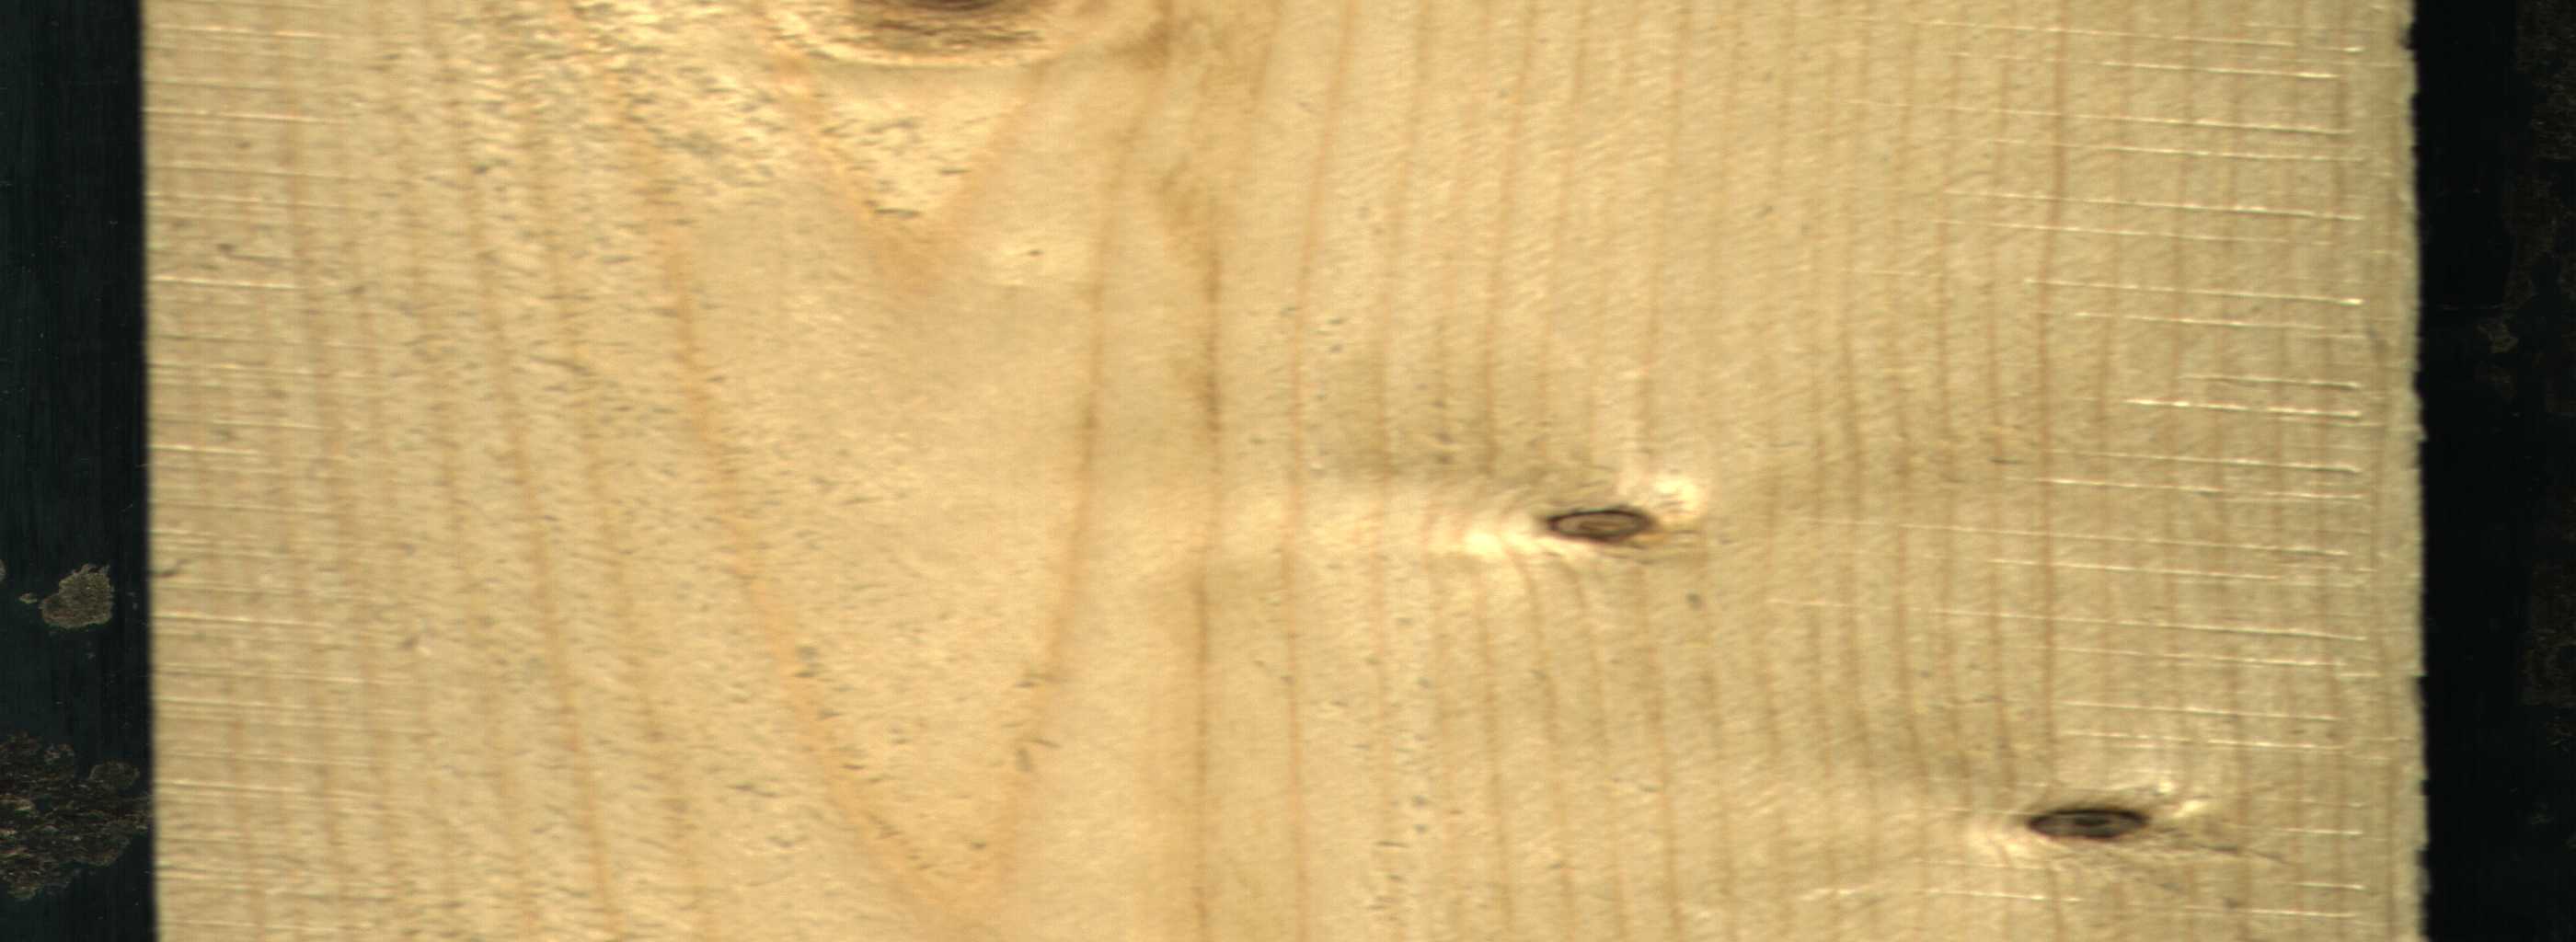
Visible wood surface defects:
Dead_Knot
Dead_Knot
Live_Knot